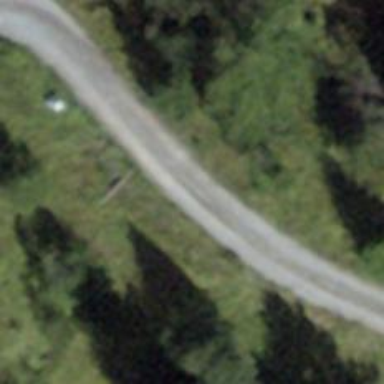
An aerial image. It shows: Fine gravel service road.